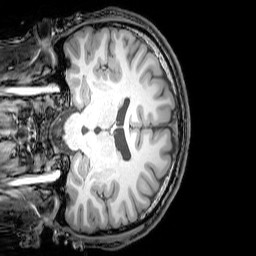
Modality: T1w
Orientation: coronal
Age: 24
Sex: male
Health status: healthy
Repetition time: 0.081 s
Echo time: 0.037 s